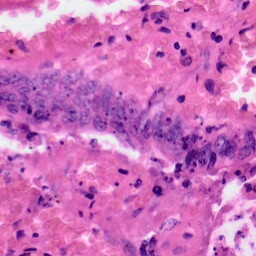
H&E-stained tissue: Colon